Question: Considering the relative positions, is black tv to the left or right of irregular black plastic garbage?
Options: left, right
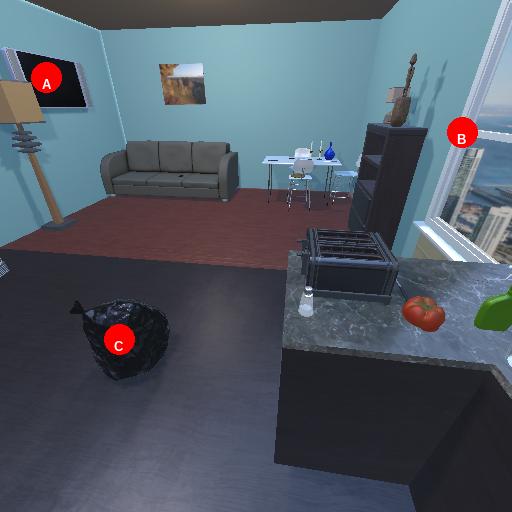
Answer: left